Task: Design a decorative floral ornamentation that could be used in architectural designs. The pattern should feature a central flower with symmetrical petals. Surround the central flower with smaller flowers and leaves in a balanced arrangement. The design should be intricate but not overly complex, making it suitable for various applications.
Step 1072:
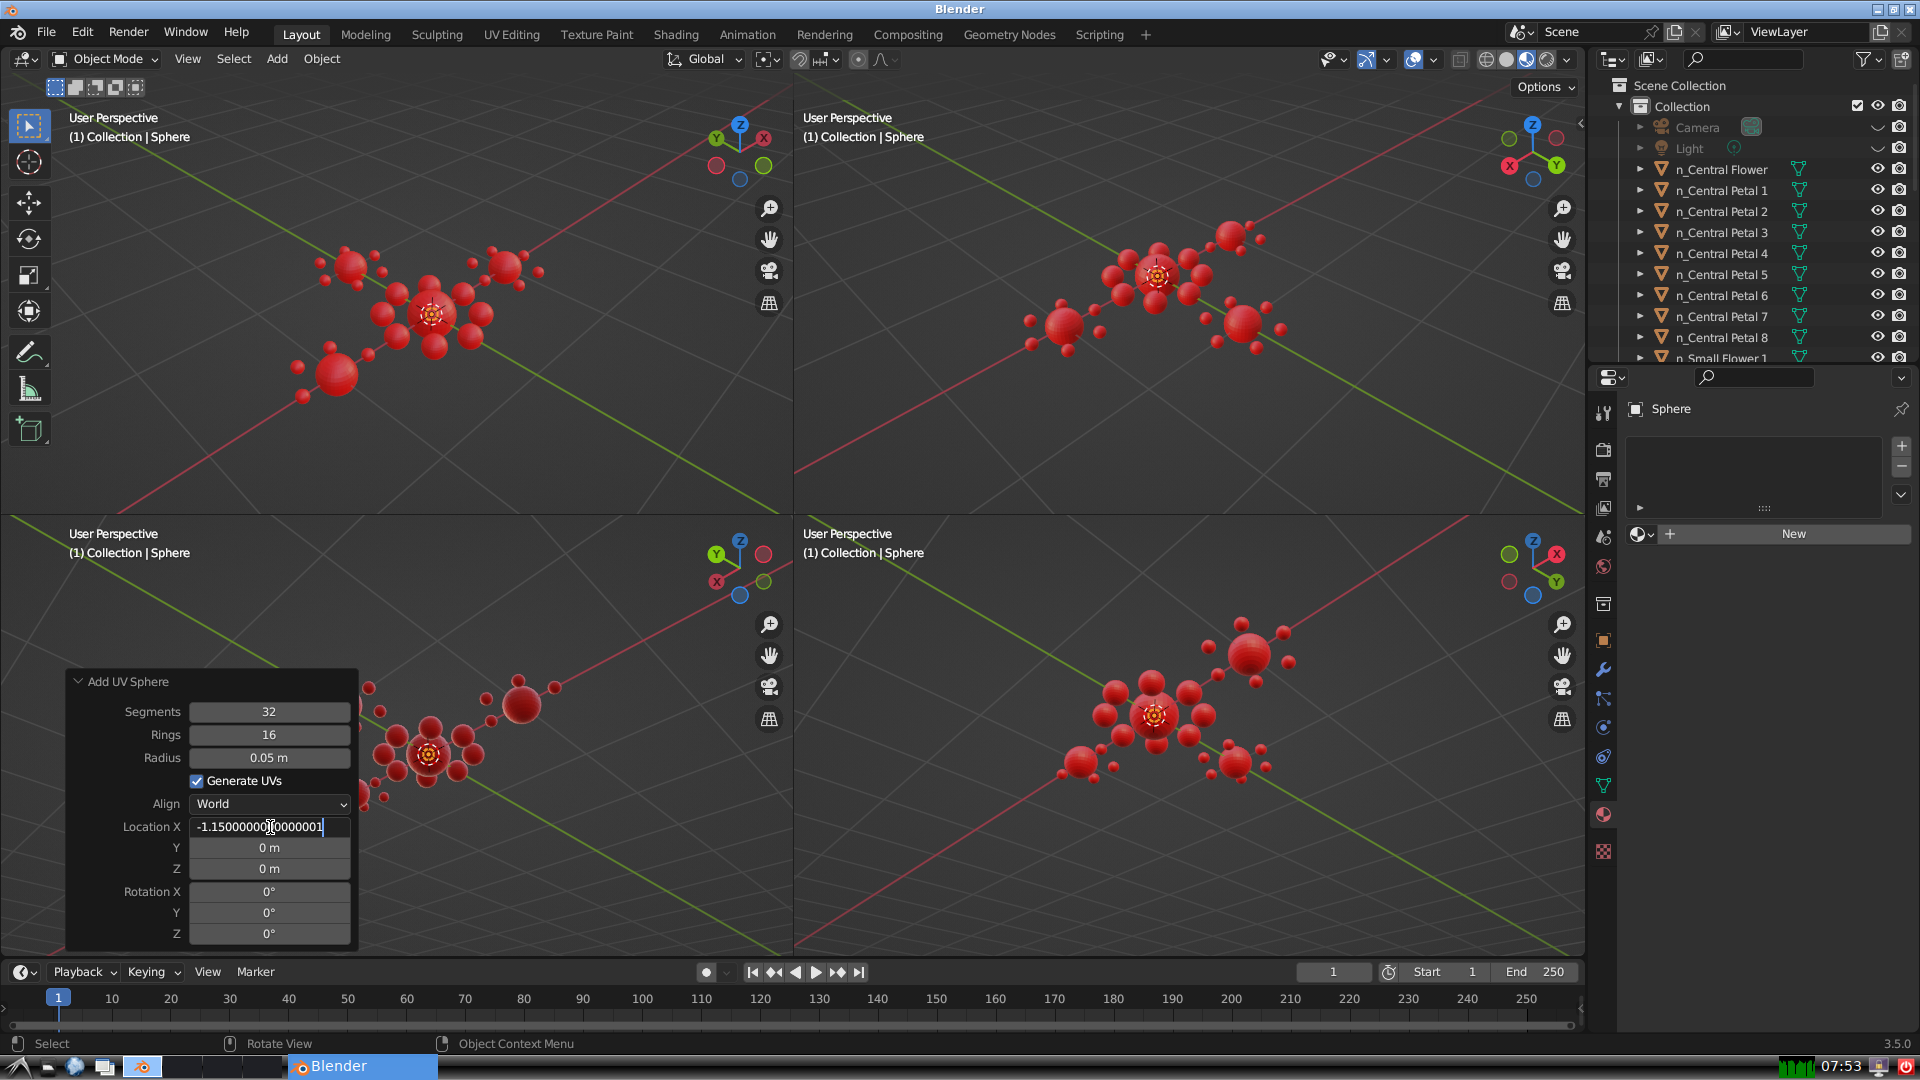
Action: {"key_press": ['Return']}